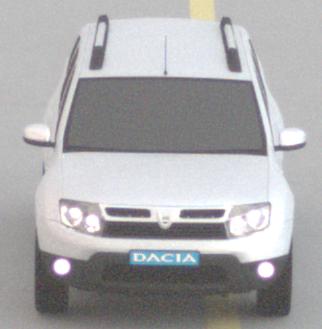
Make: Dacia
Model: Duster dCi 110 FAP
Detailed model: Duster (I)
Model produced from: 2010/06
Model produced until: 2013/11
Doors: 5
Color: white
Road condition: dry road
Daytime: night
Contrast: low contrast